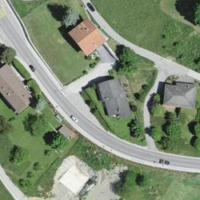
EUNIS habitat code: 52
Species observed at this site:
Humulus lupulus